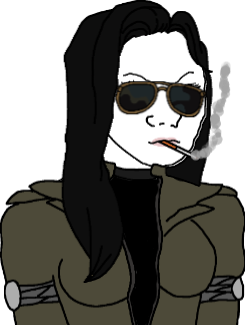
Label: 5_Trad_Wife